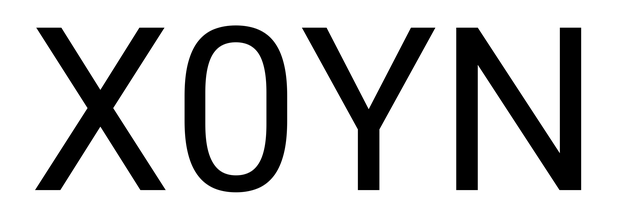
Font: Roboto_Regular